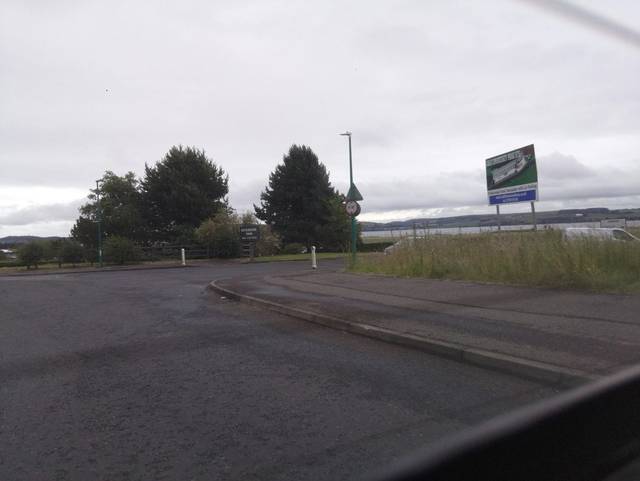
Region: United Kingdom
Coordinates: 56.454, -3.023